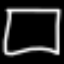
Label: square